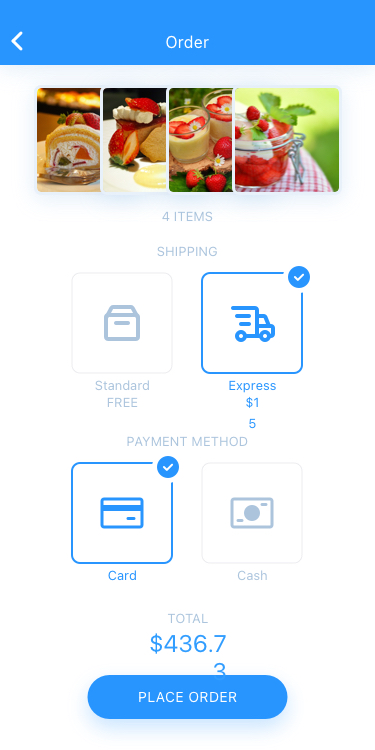
Text in this UI design:
4 items
Total
$436.73
Standard
Express
Free
$15
Card
Cash
Shipping
Payment method